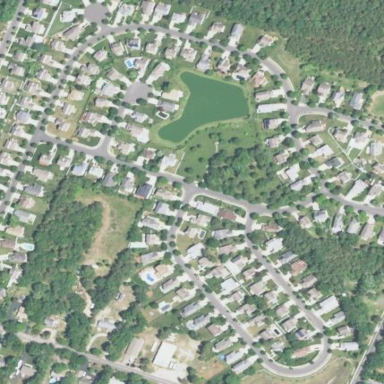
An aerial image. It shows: Single-family residential area.